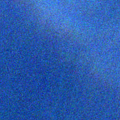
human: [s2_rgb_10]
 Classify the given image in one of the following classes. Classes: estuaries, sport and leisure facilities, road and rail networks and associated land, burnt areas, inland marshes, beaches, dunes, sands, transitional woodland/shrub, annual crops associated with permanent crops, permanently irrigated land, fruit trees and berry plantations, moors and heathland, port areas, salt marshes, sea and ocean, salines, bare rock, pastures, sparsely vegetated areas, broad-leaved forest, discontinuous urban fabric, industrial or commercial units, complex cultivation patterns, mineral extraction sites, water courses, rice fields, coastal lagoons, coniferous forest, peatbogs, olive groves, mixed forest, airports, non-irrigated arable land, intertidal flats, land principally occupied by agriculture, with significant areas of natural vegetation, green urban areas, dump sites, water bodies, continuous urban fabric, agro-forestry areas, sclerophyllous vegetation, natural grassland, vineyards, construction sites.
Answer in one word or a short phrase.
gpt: coniferous forest, mixed forest, transitional woodland/shrub, water bodies